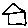
Label: house